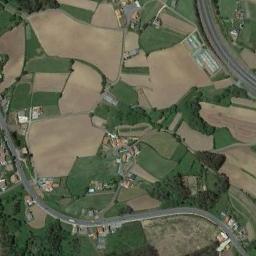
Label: rectangular_farmland